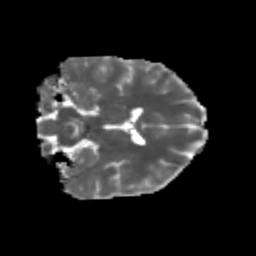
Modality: MD
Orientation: coronal
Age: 23
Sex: female
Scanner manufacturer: siemens
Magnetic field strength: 3 T
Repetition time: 3.5 s
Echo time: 0.113 s